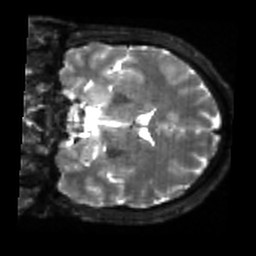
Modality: sbref
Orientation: coronal
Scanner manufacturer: siemens
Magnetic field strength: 3 T
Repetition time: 4 s
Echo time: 0.0594 s